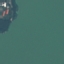
Label: SeaLake